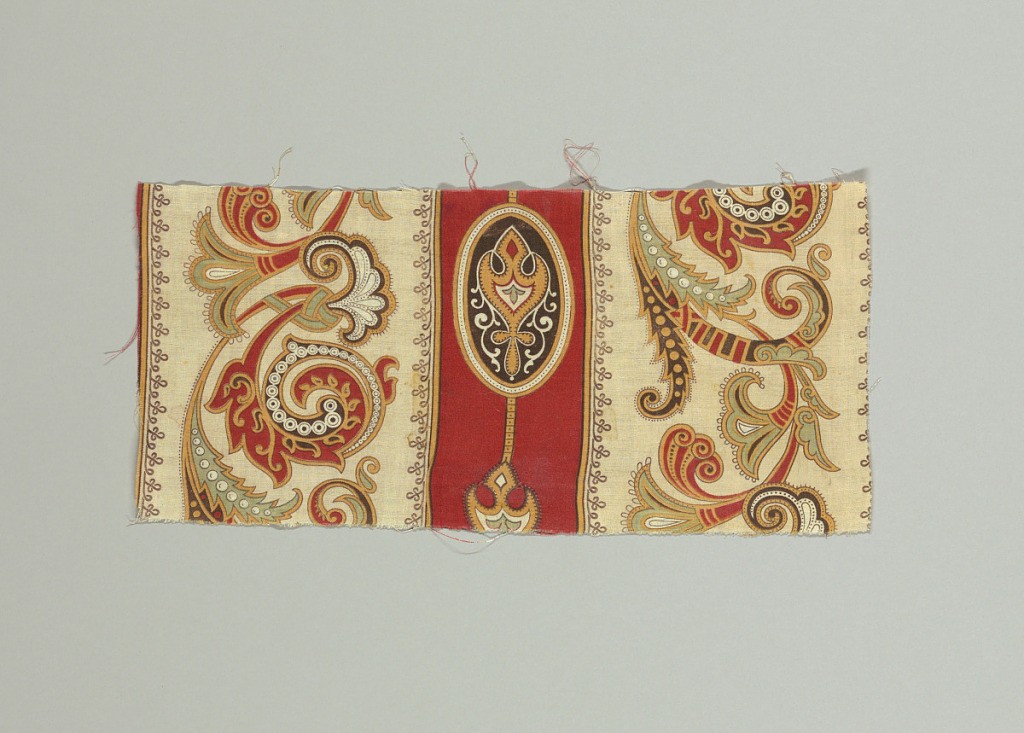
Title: Textile fragment
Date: mid-19th century
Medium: cotton Technique: printed on plain weave
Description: Red stripe ornamented with medallion and white stripes ornamented with scrolling design of Near-Eastern type. Red, green, black, and tan.